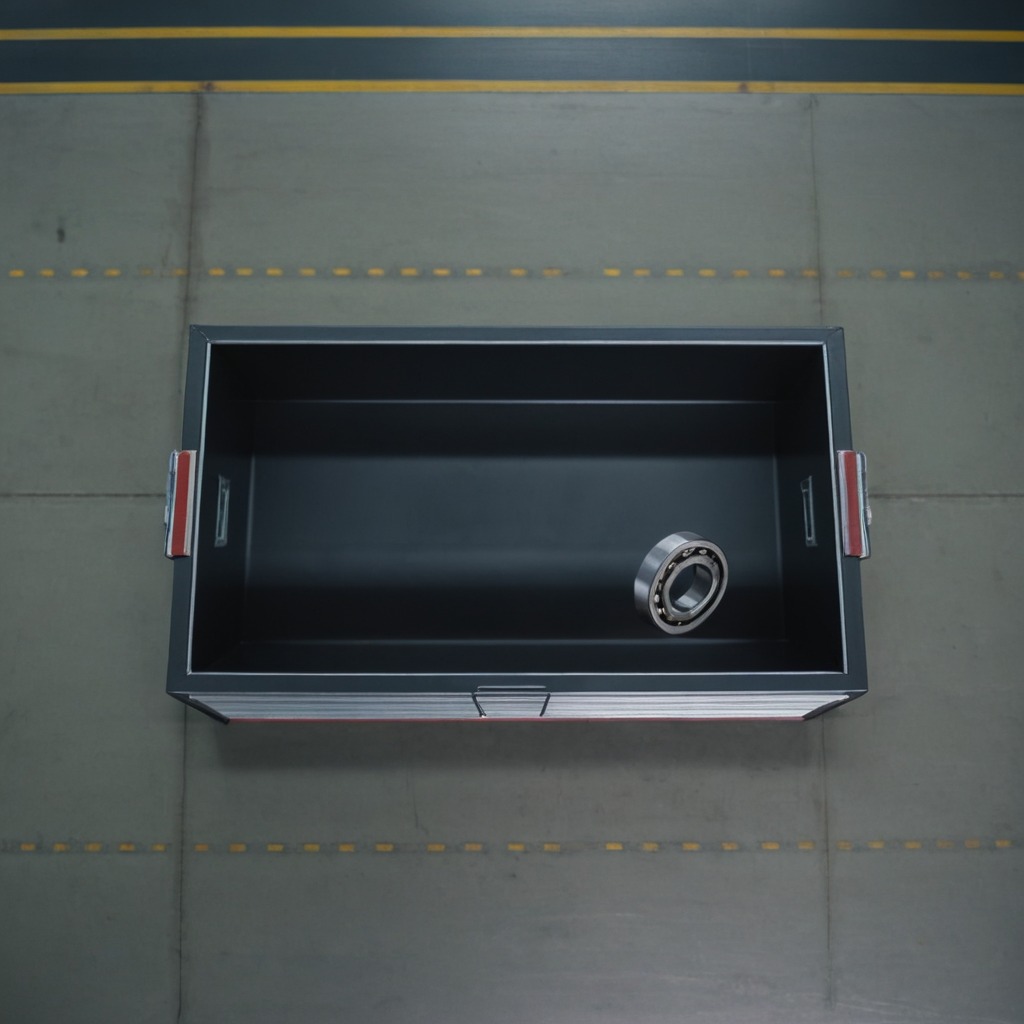
A metal ball bearing is lying on a toolbox surface in an airplane hangar workshop 8K.